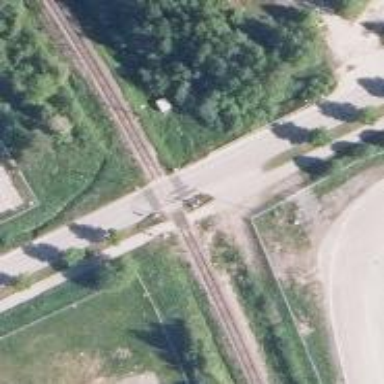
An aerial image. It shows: Railway track of B1 class.